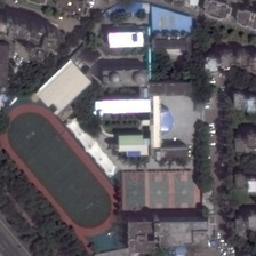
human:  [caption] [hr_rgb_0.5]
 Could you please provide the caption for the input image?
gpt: Some buildings and green trees are near a playground with three basketball courts in a school.

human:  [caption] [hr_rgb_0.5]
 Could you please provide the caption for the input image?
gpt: Some buildings and green trees are near the playground in the three basketball areas of the school.

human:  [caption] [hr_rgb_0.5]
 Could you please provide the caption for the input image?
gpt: There are three basketball courts in the school. There are some buildings and green trees near the playground.

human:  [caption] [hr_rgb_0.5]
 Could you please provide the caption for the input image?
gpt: There is a building and a green tree in the school.

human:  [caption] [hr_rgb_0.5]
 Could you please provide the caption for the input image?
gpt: Some buildings and green trees are near a playground with three basketball fields at school.